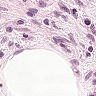
Metastatic tissue present: no